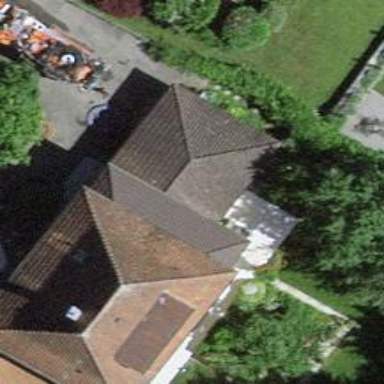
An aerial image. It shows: Garage.